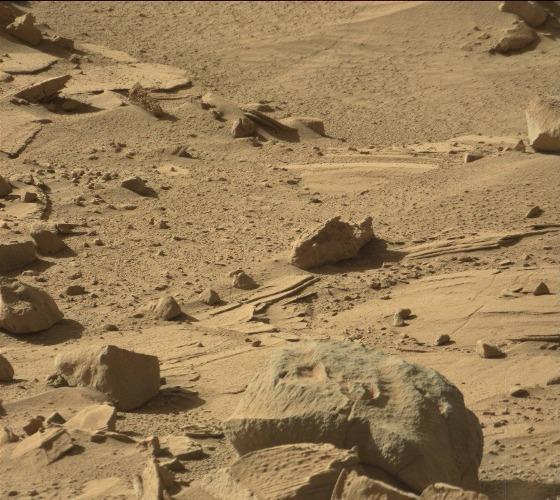
Terrain classes present: Bedrock, Gravel / Sand / Soil, Rock, Shadow